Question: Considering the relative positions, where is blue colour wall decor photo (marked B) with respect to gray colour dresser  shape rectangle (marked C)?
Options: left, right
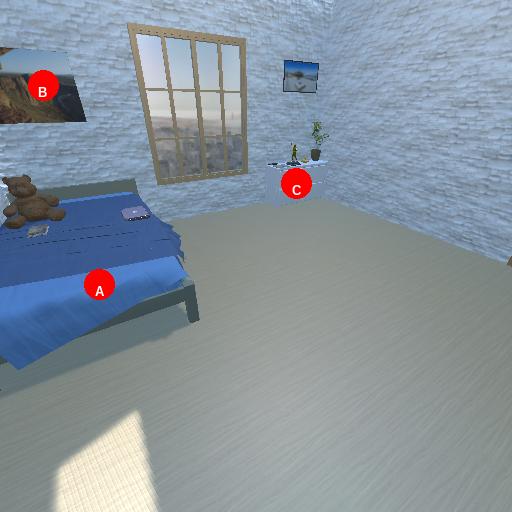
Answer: left